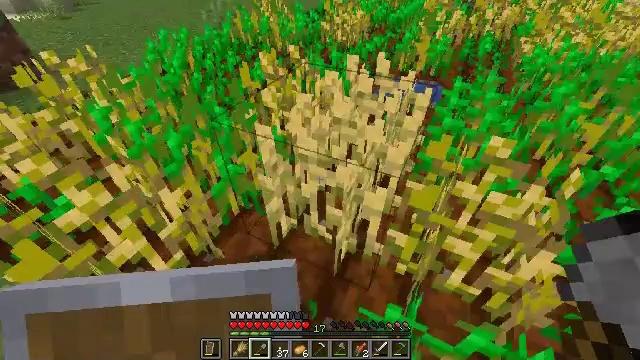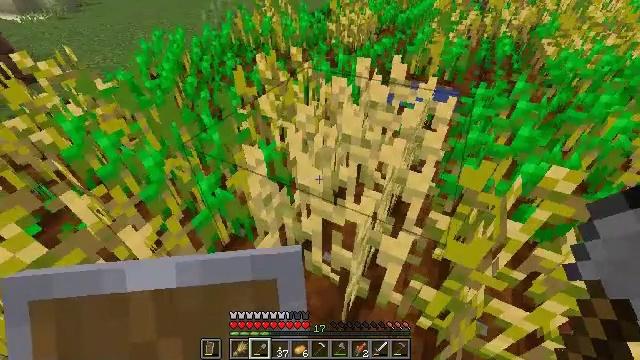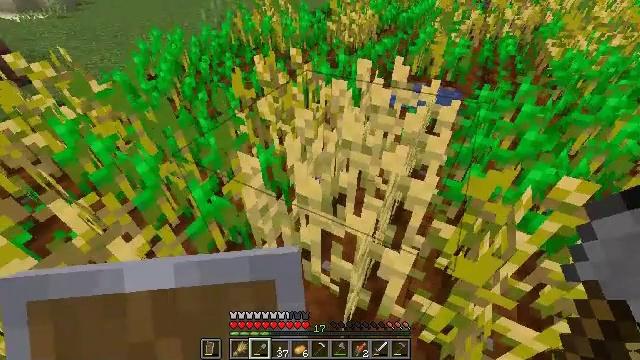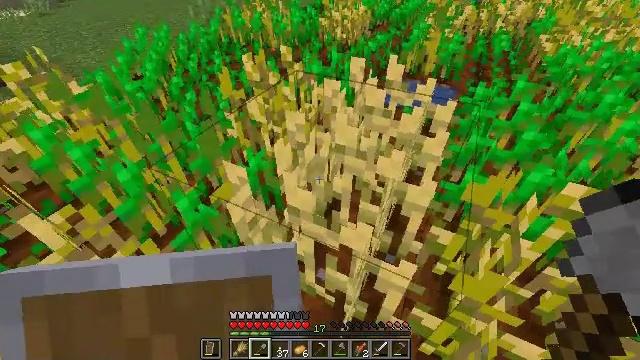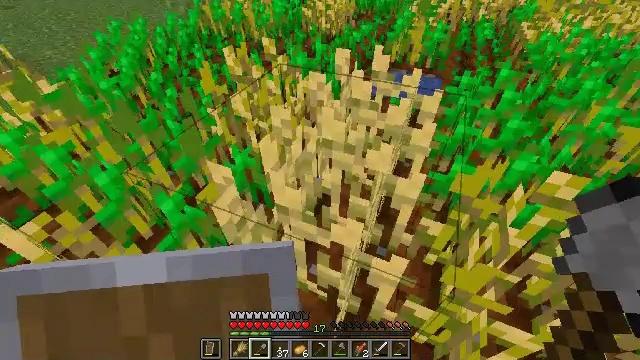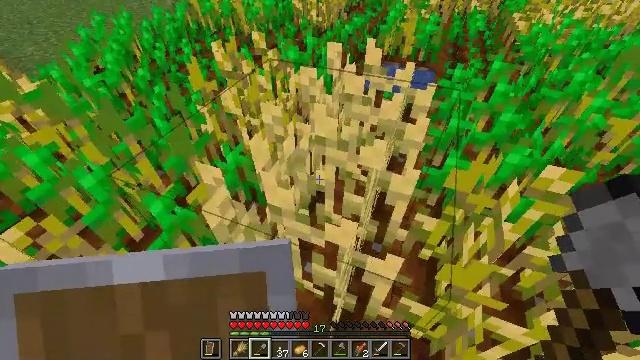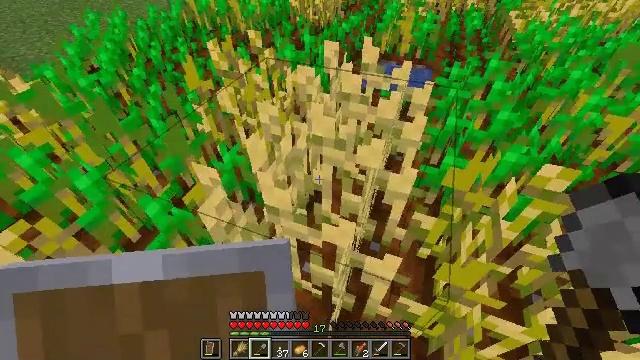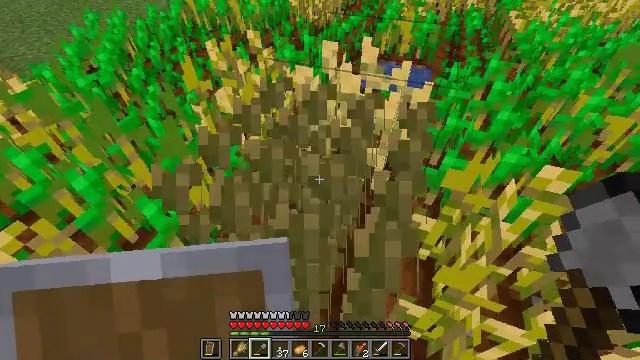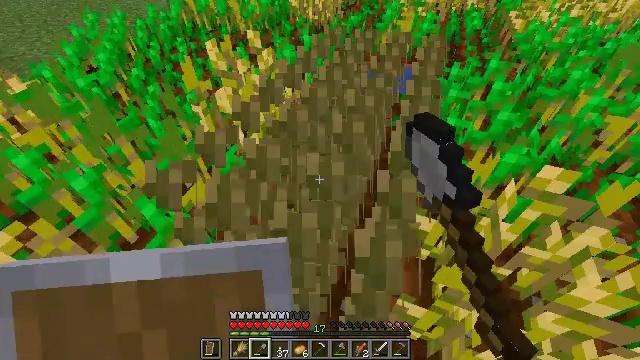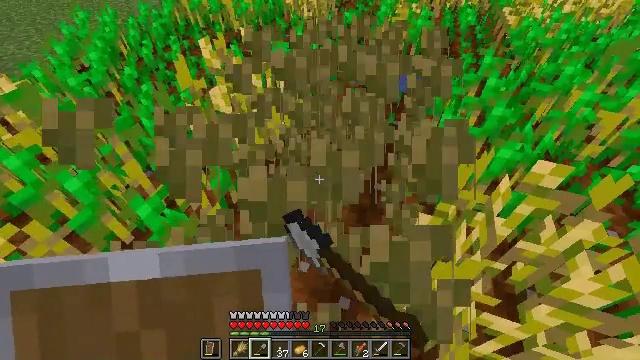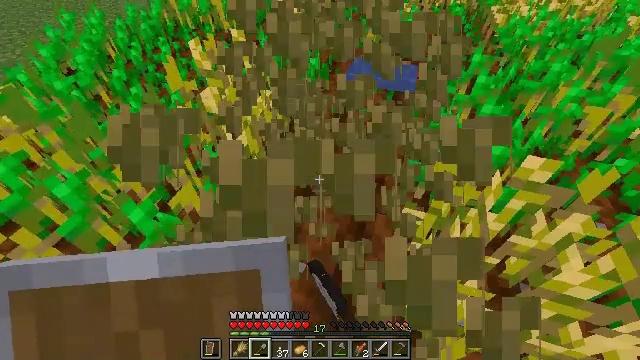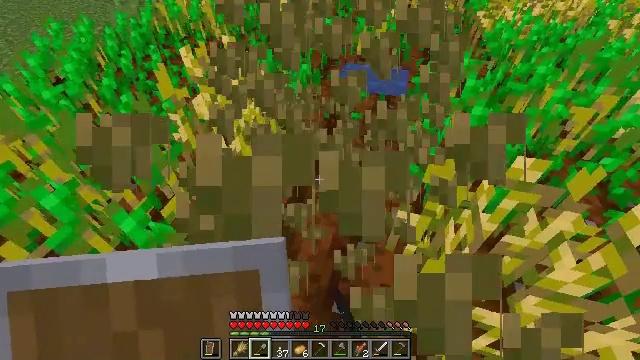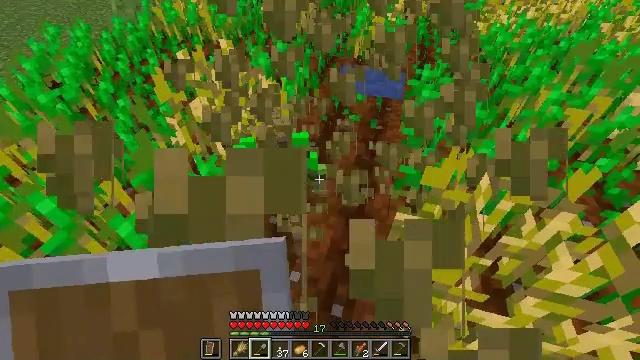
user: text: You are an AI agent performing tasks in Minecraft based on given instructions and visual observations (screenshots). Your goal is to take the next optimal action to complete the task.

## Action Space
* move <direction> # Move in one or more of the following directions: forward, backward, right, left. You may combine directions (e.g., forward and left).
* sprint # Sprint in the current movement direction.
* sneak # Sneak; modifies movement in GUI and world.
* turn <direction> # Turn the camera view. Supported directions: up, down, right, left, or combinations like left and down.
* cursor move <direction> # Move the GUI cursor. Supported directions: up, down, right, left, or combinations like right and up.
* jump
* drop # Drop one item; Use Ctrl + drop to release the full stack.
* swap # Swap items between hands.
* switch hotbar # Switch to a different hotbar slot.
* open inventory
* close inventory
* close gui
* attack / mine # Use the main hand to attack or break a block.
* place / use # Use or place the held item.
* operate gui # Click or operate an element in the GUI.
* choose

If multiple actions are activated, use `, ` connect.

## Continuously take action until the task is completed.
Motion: motion action
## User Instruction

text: Destroy the wheat to collect it.
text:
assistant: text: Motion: move forward, turn left
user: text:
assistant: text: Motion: no_op
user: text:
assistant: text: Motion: turn right
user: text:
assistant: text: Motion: turn right and down
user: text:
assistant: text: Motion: turn right and down
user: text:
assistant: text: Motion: no_op
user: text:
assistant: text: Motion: attack / mine
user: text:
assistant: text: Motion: attack / mine
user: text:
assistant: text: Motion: turn right, attack / mine
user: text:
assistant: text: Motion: turn right
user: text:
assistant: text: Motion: turn right and up
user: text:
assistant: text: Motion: no_op
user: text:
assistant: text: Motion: no_op